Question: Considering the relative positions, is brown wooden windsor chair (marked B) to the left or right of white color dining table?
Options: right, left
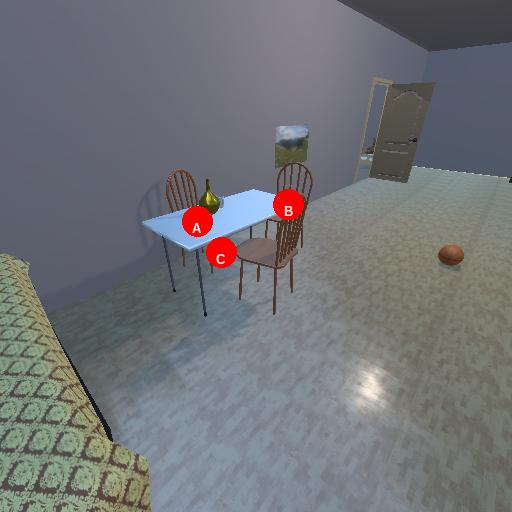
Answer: right